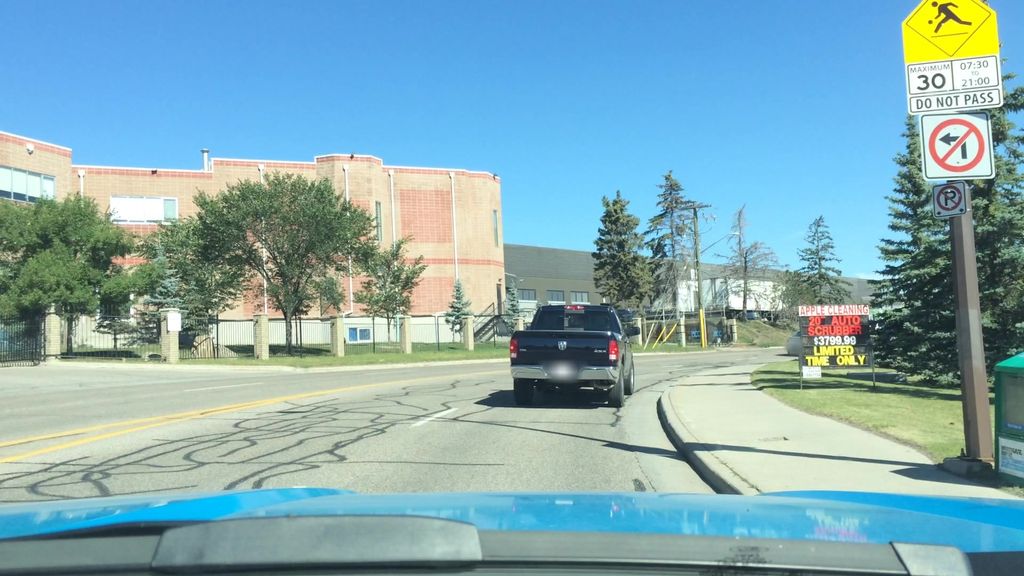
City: calgary